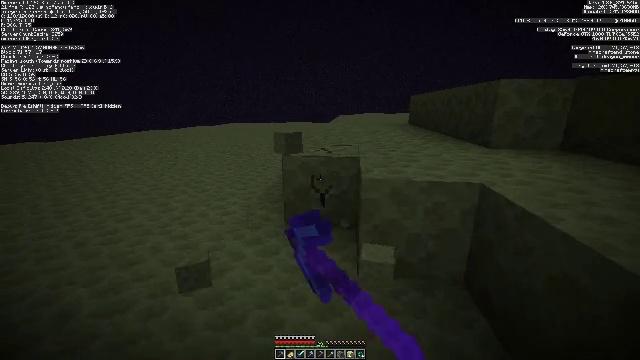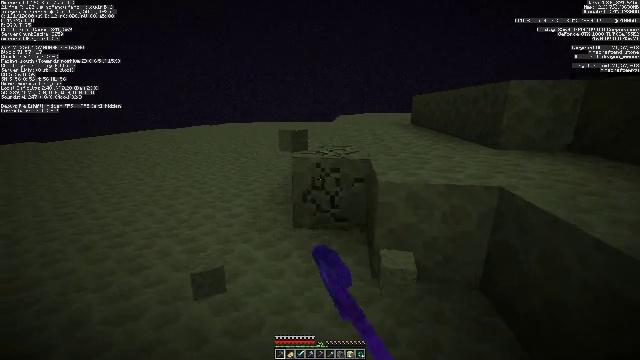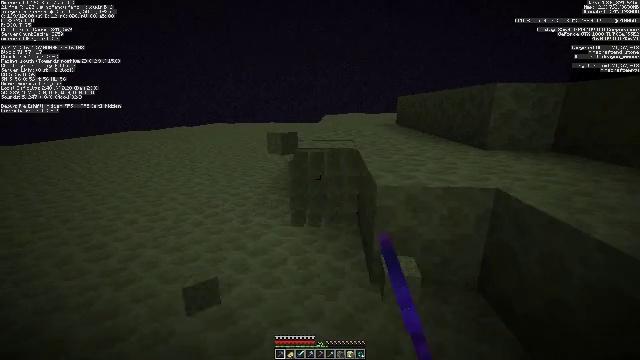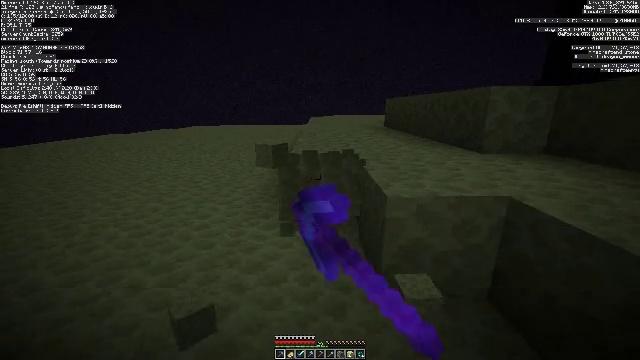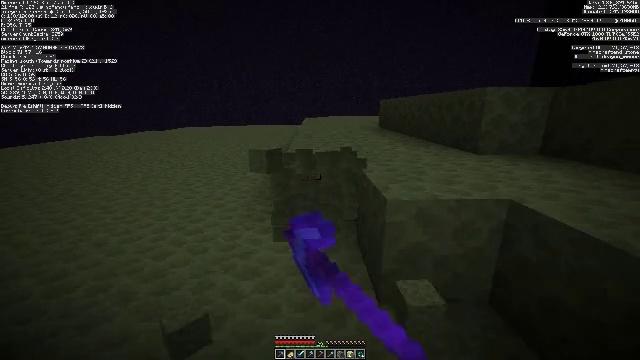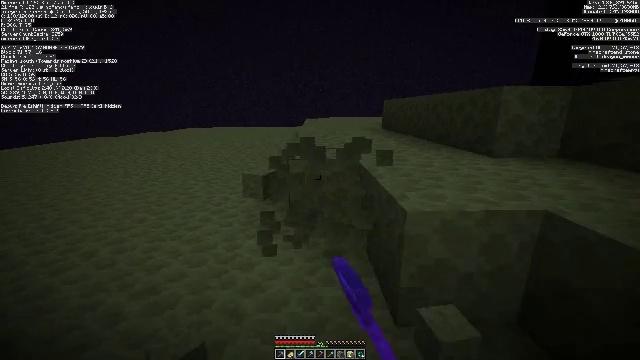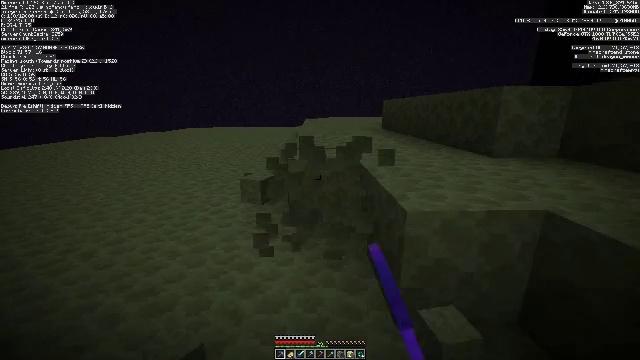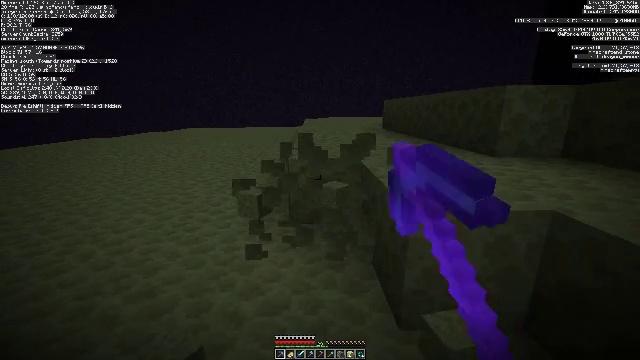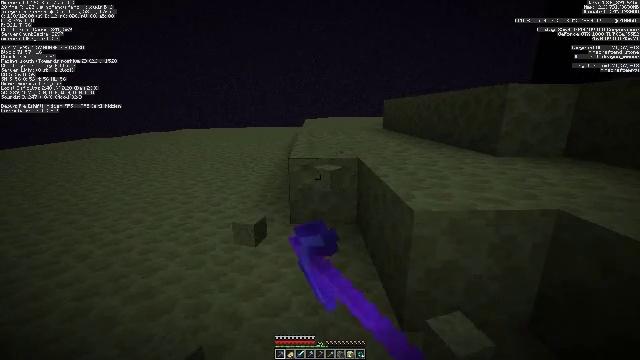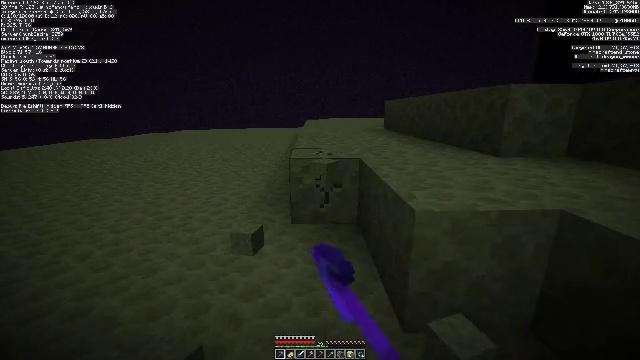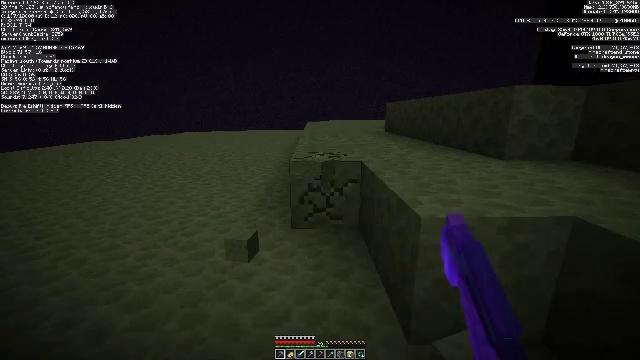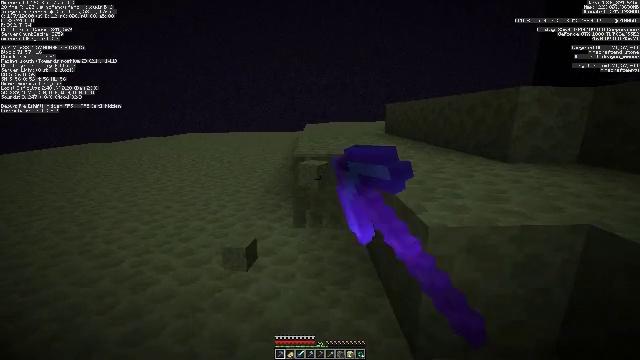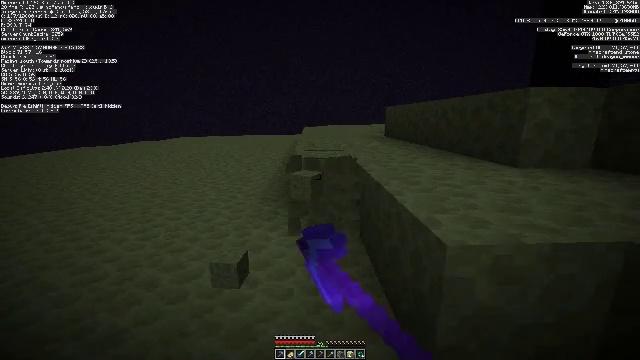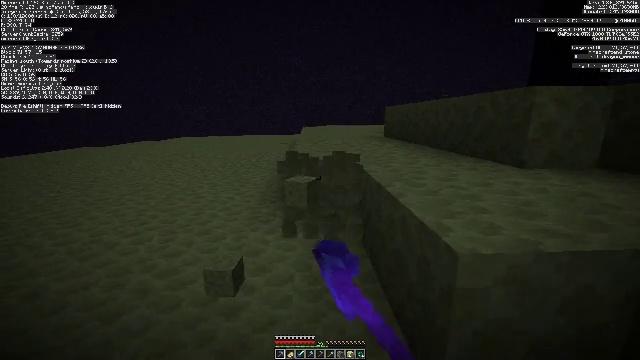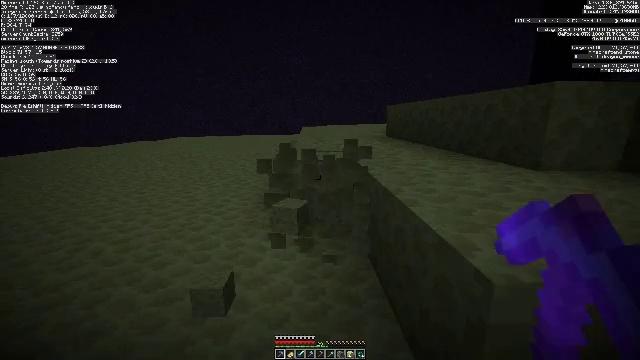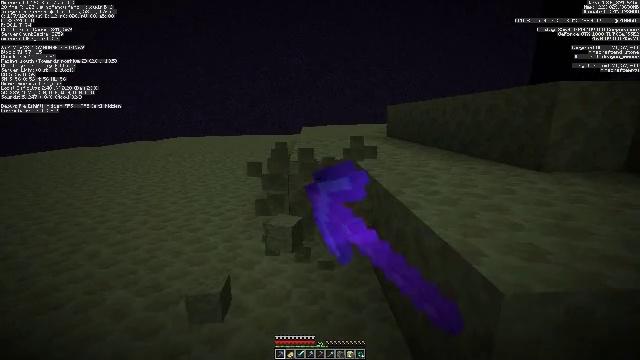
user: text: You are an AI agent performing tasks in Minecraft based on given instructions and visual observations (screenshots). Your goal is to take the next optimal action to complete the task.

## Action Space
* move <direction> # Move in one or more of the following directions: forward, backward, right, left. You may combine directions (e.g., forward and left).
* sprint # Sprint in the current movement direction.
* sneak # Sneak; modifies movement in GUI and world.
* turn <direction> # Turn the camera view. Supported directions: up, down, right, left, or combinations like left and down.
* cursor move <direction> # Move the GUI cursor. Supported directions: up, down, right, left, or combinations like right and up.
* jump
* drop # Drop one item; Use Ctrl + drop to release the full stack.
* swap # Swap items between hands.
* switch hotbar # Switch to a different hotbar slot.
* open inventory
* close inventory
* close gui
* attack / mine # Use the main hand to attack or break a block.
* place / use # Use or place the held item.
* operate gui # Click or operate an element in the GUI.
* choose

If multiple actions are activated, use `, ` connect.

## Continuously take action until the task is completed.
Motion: motion action
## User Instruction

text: Mine the end stone in the End dimension.
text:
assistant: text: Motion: move forward and move left, attack / mine
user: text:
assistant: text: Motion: move forward and move left, turn right, attack / mine
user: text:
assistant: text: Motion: move forward, turn right, attack / mine
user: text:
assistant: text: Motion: move forward, turn right, attack / mine
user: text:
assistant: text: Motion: attack / mine
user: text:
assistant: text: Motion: attack / mine
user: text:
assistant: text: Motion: attack / mine
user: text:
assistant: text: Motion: attack / mine
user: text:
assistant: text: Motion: attack / mine
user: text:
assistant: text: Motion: move forward, attack / mine
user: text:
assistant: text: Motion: move forward, attack / mine
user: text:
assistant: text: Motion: move forward, attack / mine
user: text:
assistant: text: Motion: move forward, attack / mine
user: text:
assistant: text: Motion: attack / mine
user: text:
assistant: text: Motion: attack / mine
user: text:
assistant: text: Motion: attack / mine
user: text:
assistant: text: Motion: attack / mine
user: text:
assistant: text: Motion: attack / mine
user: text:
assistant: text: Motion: move forward, attack / mine
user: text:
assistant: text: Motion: move forward, attack / mine
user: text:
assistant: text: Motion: move forward, attack / mine
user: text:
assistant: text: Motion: move forward, attack / mine
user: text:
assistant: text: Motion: attack / mine
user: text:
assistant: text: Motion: attack / mine
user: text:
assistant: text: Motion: attack / mine
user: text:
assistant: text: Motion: attack / mine
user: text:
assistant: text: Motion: move forward, attack / mine
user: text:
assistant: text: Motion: move forward, attack / mine
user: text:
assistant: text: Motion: move forward, attack / mine
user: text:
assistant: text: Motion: move forward, attack / mine